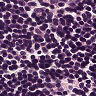
Metastatic tissue present: no